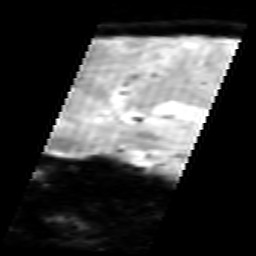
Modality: inplaneT2
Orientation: sagittal
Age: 23
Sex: female